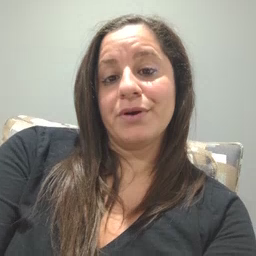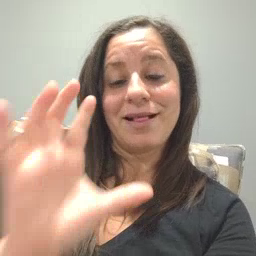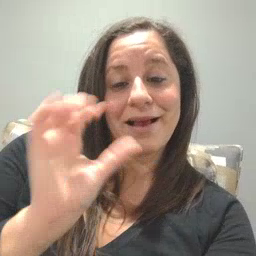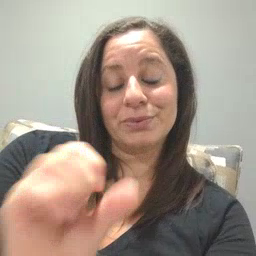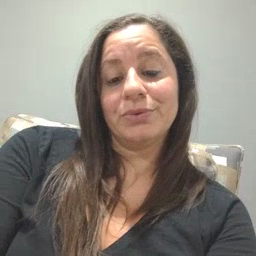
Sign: loud